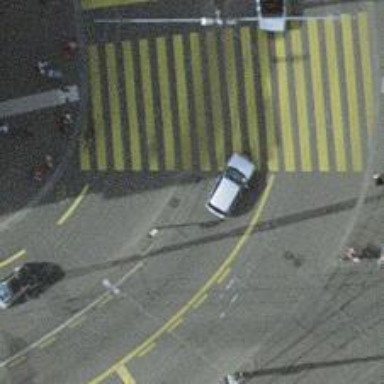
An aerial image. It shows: Primary highway with asphalt surface. There are trolley wires present. It also has separate exclusive lanes for cyclists in both directions.